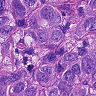
Metastatic tissue present: yes